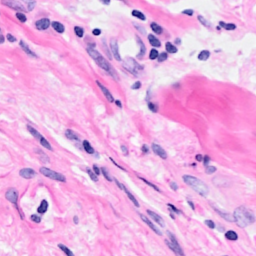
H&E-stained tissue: Breast